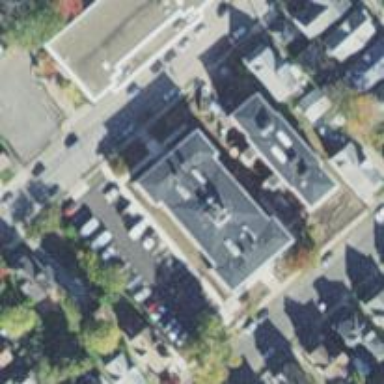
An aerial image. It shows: School building.